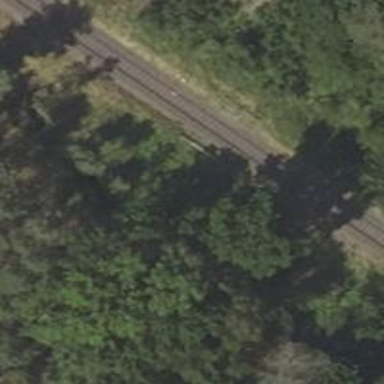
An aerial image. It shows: Railway track.